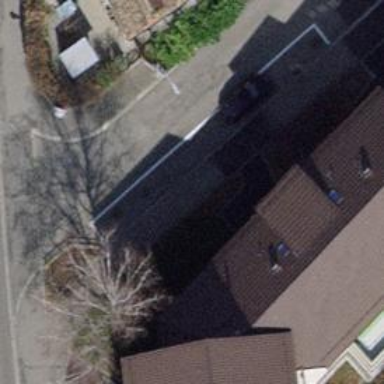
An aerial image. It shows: Sidewalk.